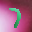
Label: 7